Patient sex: M
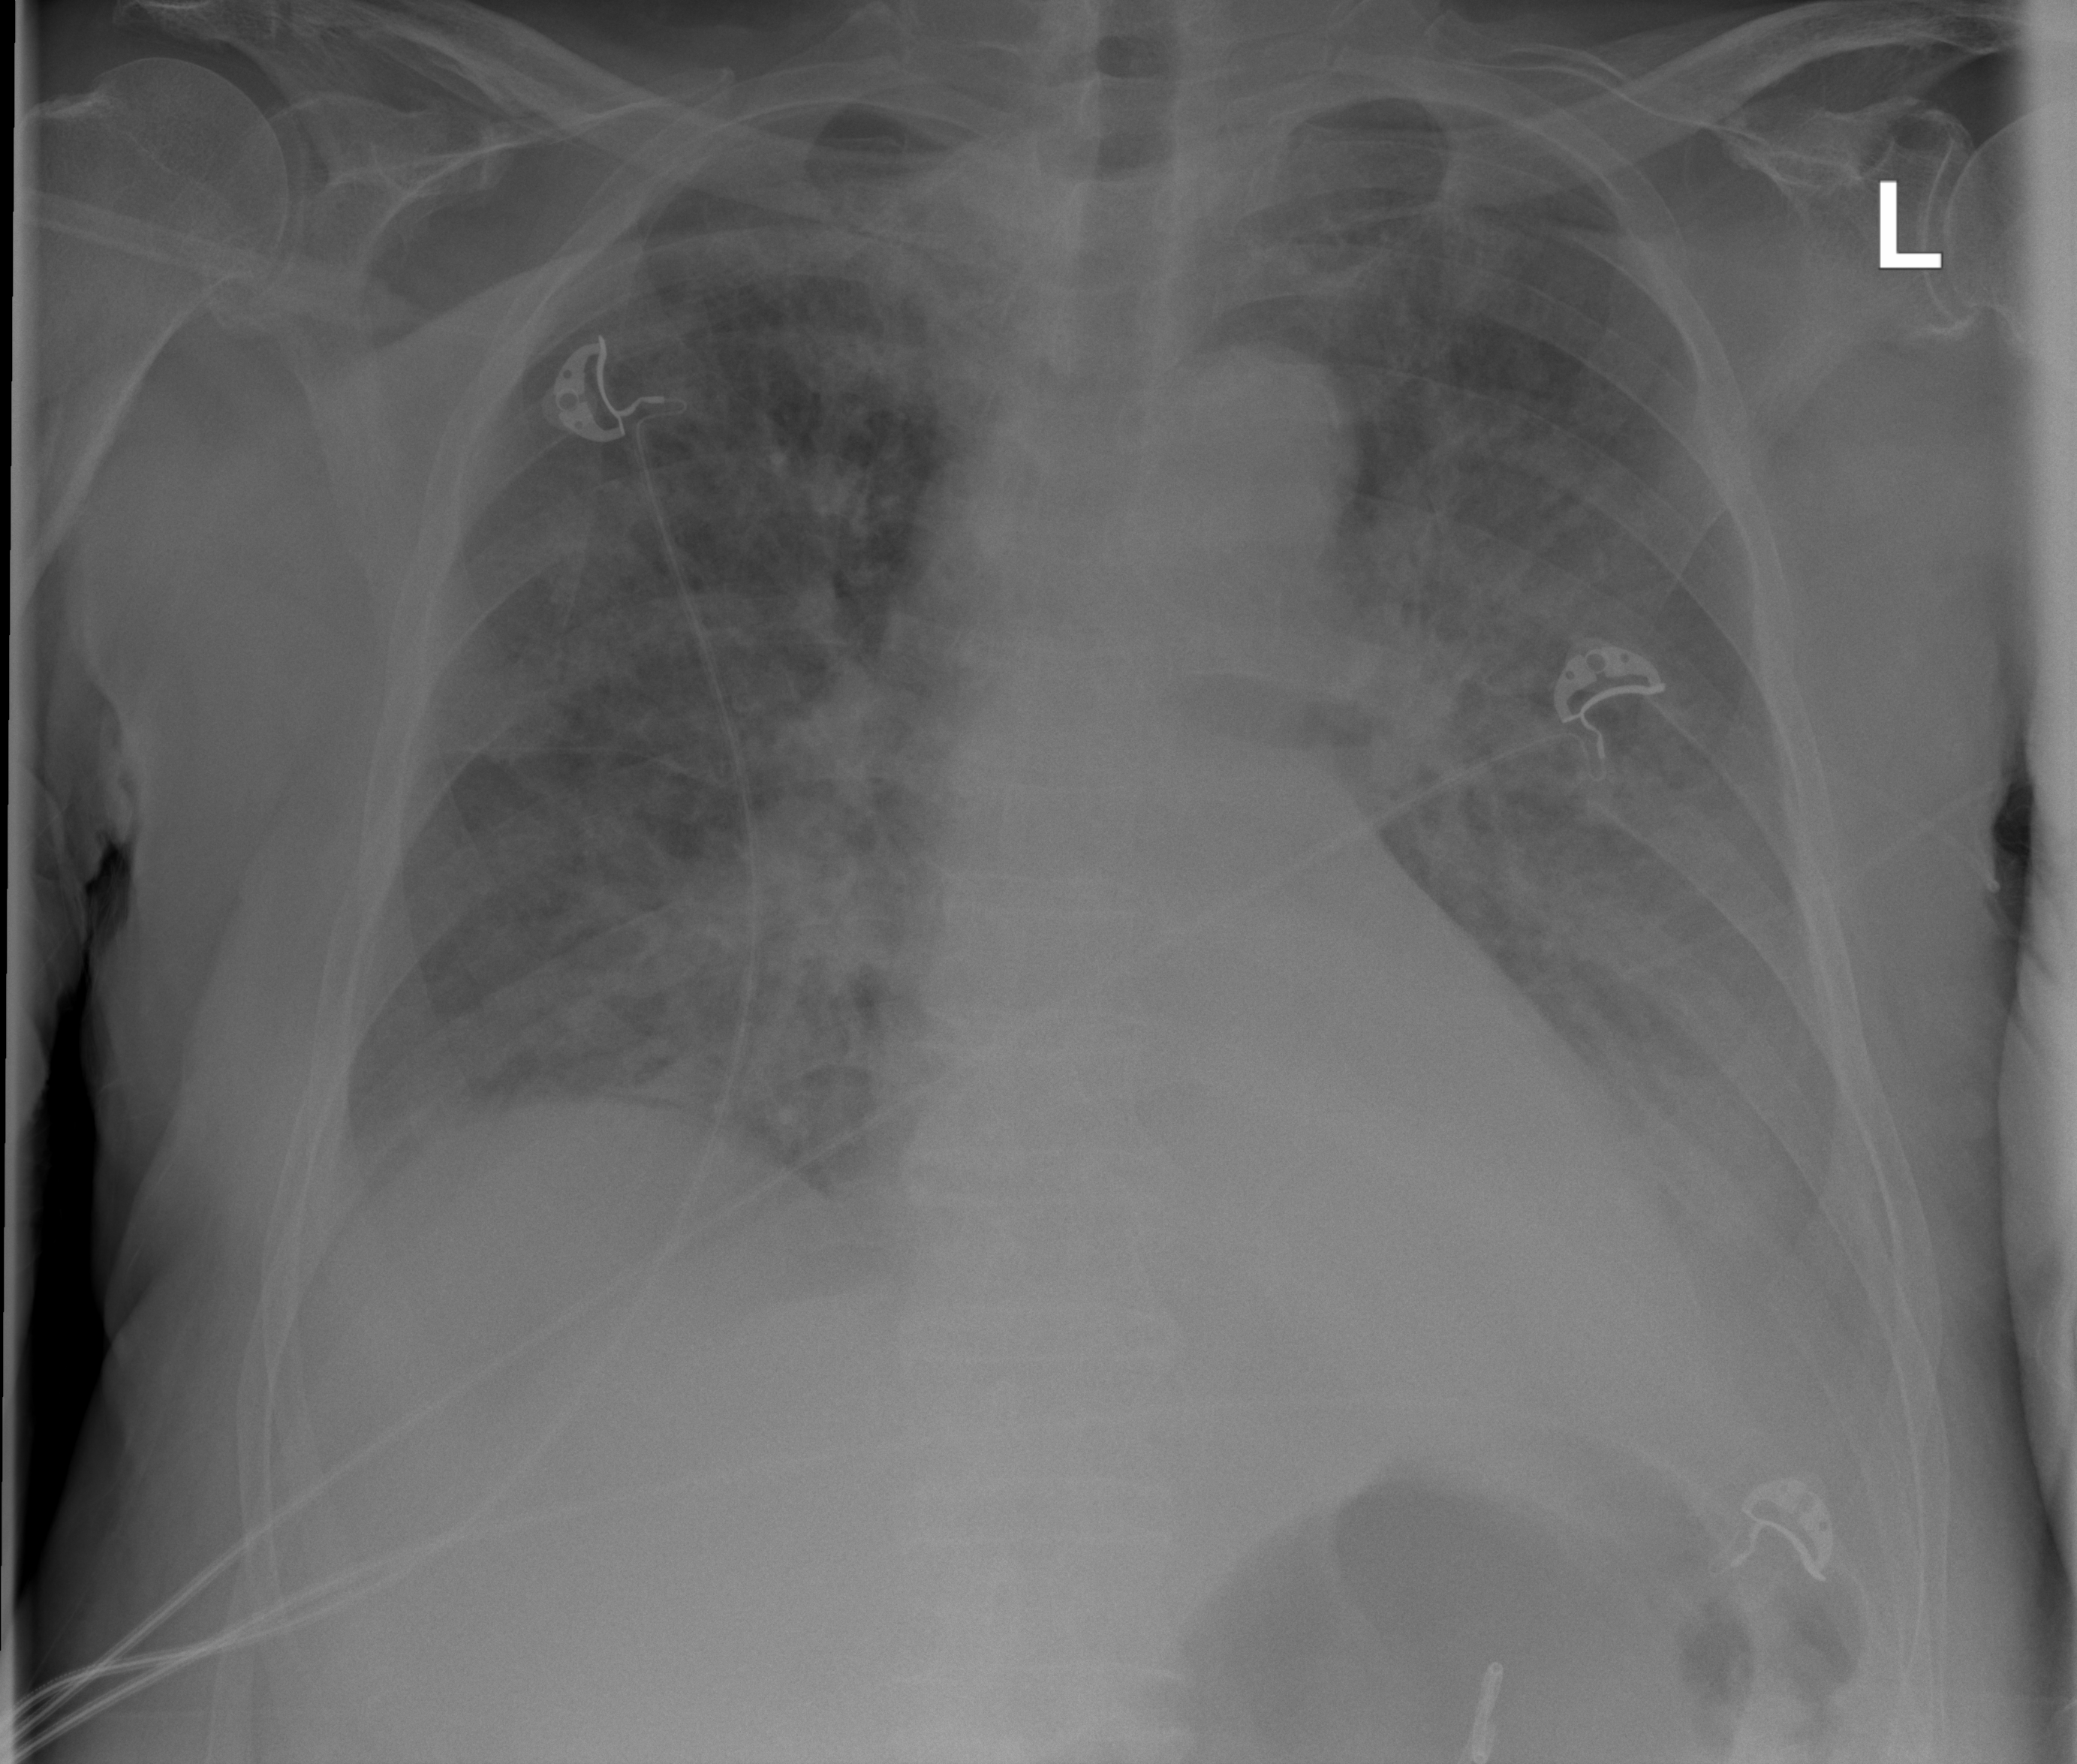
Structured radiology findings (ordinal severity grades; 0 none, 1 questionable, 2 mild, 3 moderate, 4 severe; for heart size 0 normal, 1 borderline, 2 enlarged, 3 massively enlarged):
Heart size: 0
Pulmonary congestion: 0
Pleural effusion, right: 0
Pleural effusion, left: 2
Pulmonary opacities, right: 3
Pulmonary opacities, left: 4
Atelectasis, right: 2
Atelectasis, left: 2